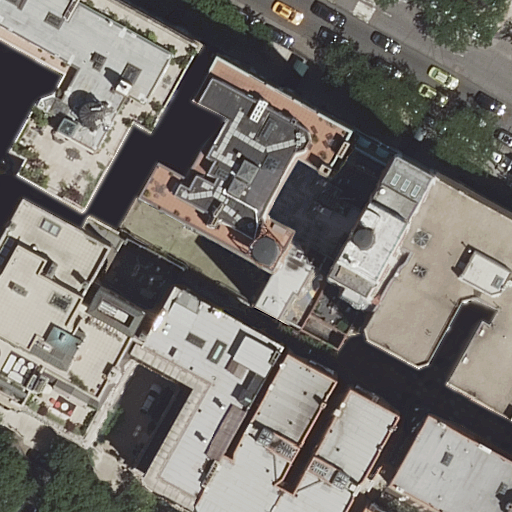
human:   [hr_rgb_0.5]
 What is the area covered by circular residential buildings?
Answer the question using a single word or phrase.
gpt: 0m2

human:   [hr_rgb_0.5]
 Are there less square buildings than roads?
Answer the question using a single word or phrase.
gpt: yes

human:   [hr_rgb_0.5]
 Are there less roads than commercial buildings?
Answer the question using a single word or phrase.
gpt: no

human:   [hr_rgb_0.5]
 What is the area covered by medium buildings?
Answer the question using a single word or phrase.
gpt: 1136m2

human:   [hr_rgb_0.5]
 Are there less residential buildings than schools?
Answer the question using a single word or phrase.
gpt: no

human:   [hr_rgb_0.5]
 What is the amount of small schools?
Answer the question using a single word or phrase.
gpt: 0

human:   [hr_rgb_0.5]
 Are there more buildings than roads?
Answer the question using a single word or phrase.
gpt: yes

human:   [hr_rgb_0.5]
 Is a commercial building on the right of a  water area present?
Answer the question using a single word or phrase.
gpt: no

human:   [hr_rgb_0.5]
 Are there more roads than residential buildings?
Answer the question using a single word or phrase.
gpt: no

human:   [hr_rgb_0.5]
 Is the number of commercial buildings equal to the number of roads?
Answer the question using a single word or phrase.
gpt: no

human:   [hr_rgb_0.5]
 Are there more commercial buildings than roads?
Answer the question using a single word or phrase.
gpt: no

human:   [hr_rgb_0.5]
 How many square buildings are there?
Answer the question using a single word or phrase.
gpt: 0

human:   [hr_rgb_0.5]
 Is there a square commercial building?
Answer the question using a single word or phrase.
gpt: no

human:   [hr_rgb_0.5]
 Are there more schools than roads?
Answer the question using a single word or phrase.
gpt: no

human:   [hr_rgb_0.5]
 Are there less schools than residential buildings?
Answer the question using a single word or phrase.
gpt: yes

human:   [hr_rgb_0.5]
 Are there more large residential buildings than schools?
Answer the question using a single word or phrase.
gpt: yes

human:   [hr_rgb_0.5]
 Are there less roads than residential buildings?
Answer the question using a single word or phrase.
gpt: yes

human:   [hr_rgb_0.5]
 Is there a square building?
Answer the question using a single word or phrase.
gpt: no

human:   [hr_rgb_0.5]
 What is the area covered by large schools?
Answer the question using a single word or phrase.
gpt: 0m2

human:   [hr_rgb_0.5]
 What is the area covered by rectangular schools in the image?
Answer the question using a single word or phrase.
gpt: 0m2

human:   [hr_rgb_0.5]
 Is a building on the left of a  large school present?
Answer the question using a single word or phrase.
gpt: no

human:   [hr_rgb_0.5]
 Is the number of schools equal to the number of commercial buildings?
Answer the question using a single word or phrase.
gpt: no

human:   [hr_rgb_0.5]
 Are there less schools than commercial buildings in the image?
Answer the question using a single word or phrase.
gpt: no

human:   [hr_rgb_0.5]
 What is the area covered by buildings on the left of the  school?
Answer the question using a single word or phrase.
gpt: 1232m2

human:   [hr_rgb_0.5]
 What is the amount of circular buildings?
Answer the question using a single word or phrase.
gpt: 0

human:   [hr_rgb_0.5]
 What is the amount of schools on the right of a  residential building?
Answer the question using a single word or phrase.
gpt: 1

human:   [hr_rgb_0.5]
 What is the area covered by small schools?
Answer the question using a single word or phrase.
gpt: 0m2

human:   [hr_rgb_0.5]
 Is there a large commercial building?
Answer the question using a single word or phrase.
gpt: no

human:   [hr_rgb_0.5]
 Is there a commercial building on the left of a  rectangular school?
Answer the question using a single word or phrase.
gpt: no

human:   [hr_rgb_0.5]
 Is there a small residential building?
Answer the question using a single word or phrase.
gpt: yes

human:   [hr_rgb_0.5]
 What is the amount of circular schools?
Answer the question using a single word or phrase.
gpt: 0

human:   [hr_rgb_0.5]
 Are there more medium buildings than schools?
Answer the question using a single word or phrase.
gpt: yes

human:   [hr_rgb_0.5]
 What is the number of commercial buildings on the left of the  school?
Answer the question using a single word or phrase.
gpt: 0

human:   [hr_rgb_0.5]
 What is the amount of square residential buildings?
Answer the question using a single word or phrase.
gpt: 0

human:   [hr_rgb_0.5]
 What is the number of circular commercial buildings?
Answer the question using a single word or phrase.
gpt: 0

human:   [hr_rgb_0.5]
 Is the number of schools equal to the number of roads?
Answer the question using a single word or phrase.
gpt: no